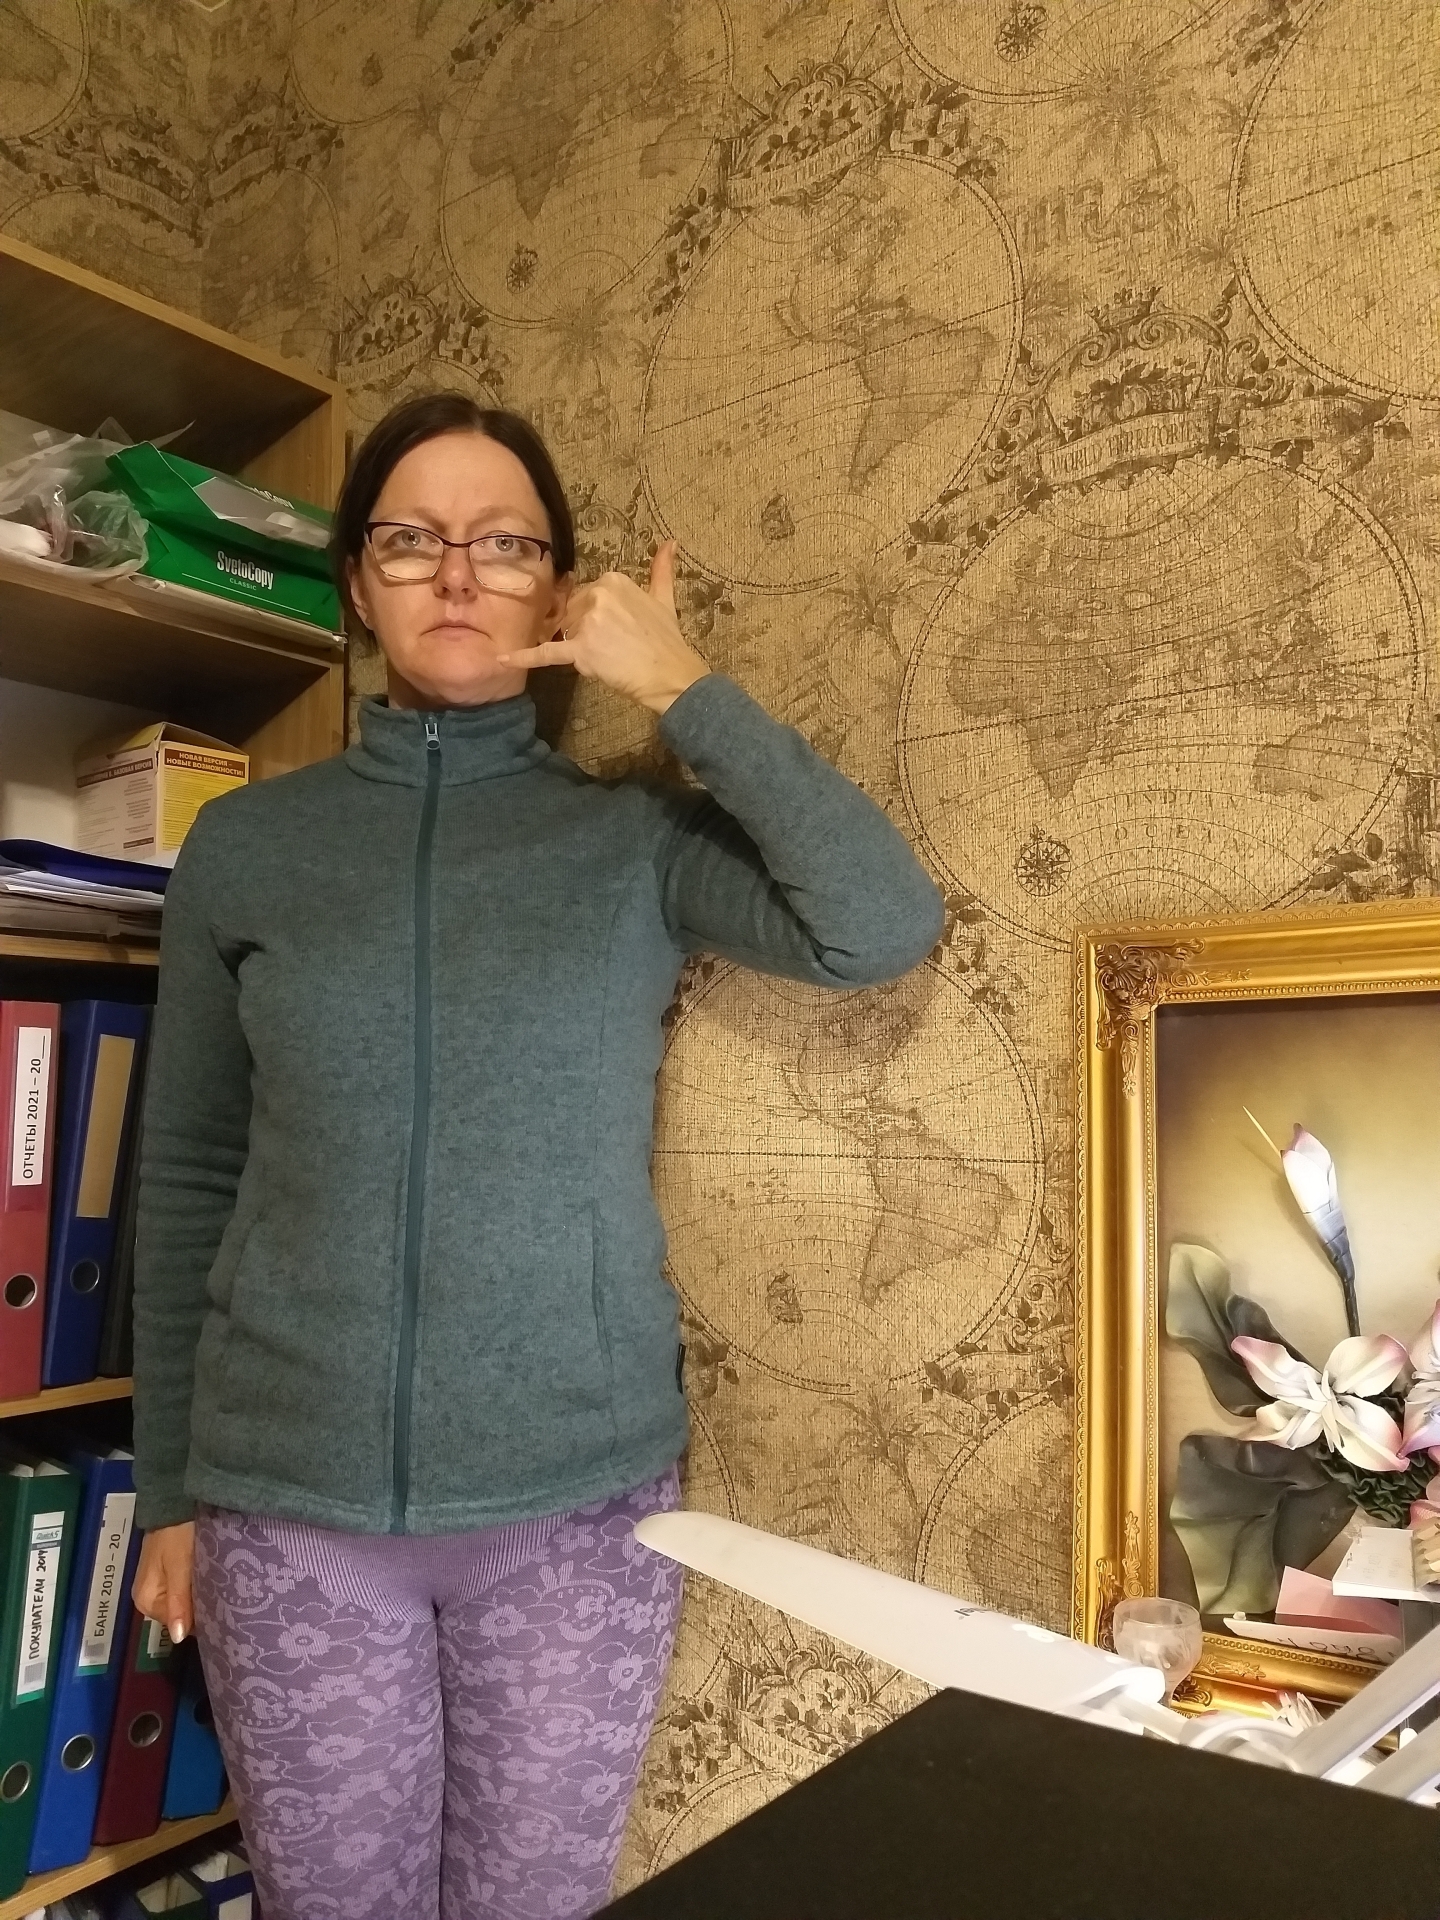
Label: clear